Две сферические колбы имеют почти одинаковую форму. Одна из них имеет прямое горлышко, направленное вверх; другая же похожа на реторту, её горлышко направлено вниз, как показано на рисунке. В каждую из колб налили одинаковое количество жидкости, после чего колбы начали нагревать снизу, причём таким образом, чтобы в любой момент времени температура жидкости была постоянной и имела конкретное фиксированной значение.
В какой из колб вся жидкость выкипит быстрее, если в качестве жидкости используется вода, а фиксированная температура равна $100^{\circ}C$,
В какой из колб вся жидкость выкипит быстрее, если в качестве жидкости используется эфир (диэтиловый эфир, $(C_2H_5)_2O$), а фиксированная температура равна $34.6^{\circ}C$, т. е. температуре кипения эфира при атмосферном давлении?
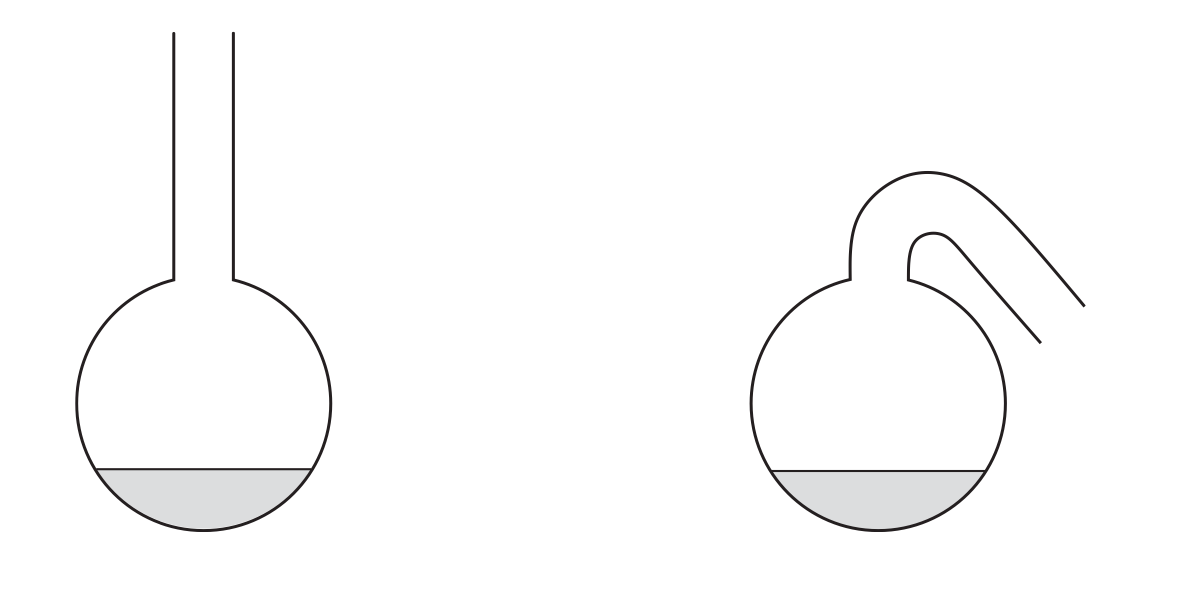
В какой из колб вся жидкость выкипит быстрее, если в качестве жидкости используется вода, а фиксированная температура равна $100^{\circ}C$,
Ответ: В колбе с прямым горлышком.

В какой из колб вся жидкость выкипит быстрее, если в качестве жидкости используется эфир (диэтиловый эфир, $(C_2H_5)_2O$), а фиксированная температура равна $34.6^{\circ}C$, т. е. температуре кипения эфира при атмосферном давлении?
Ответ: В колбе с горлышком, направленным вниз.
Темы:
T, Термодинамика, 200 задач, Насыщенный пар, Конвекция